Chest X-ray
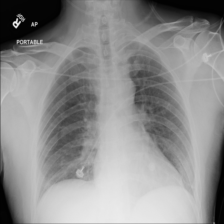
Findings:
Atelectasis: negative
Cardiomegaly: negative
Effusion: negative
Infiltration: negative
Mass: negative
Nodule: negative
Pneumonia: negative
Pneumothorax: negative
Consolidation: negative
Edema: negative
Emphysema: negative
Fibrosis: negative
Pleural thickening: negative
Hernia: negative